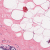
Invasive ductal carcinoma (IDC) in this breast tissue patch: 0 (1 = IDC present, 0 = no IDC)